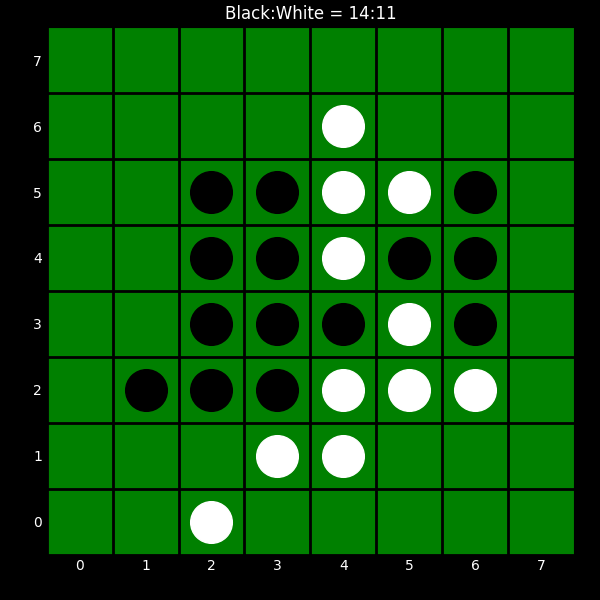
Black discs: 14
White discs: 11